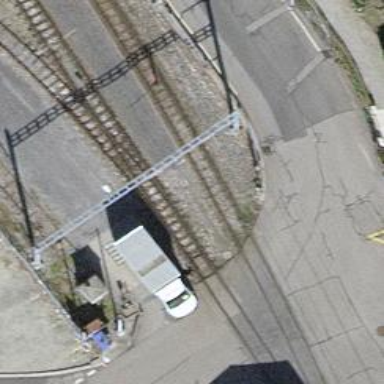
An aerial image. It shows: Railway switch.